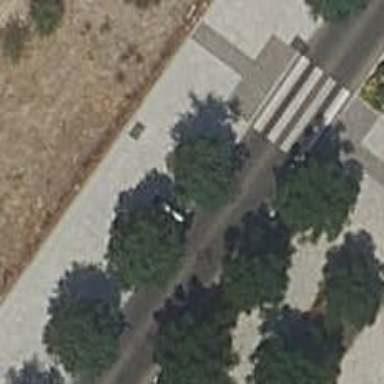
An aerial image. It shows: Bus stop with platform for public transport.